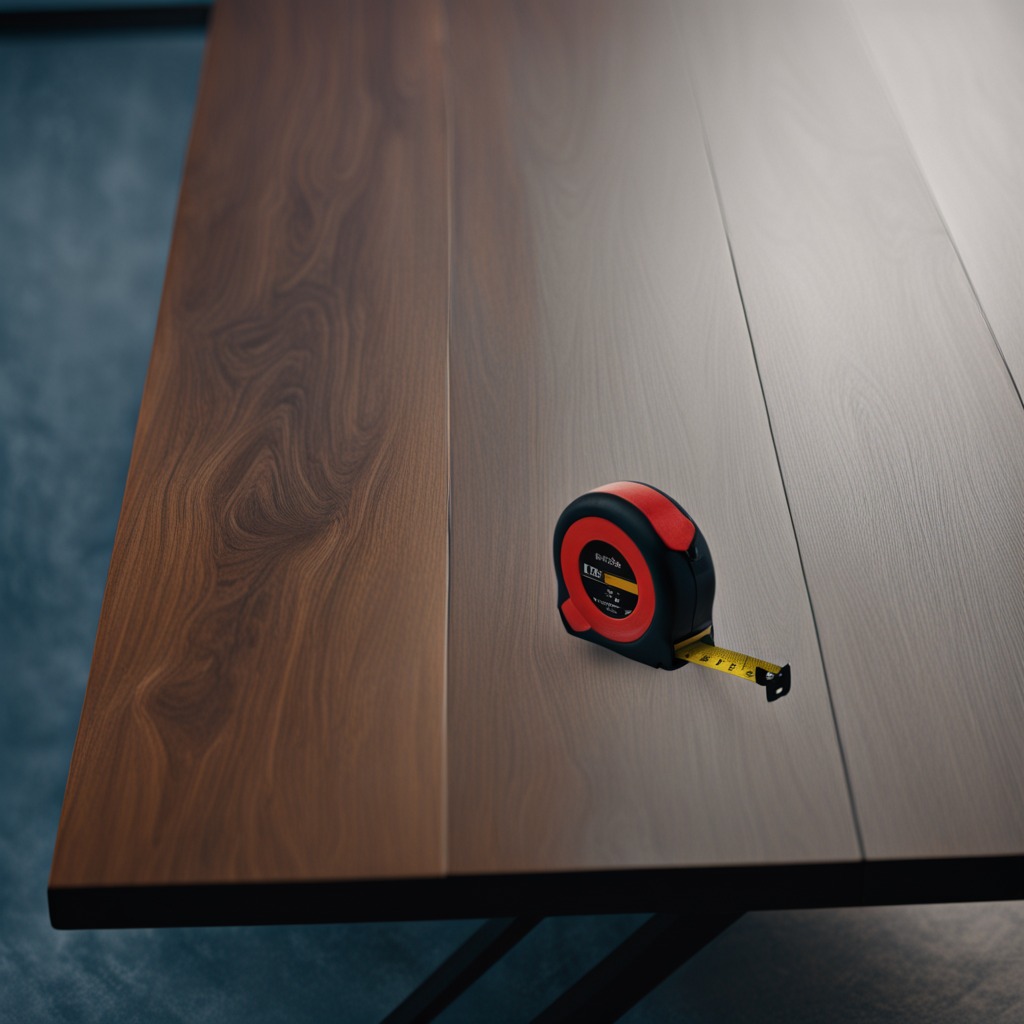
A measuring tape is lying on the old table.